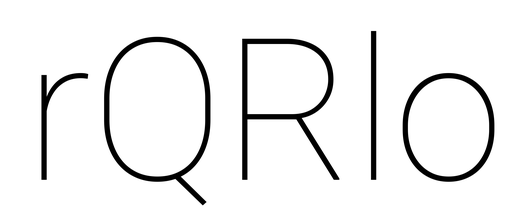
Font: Roboto_Thin